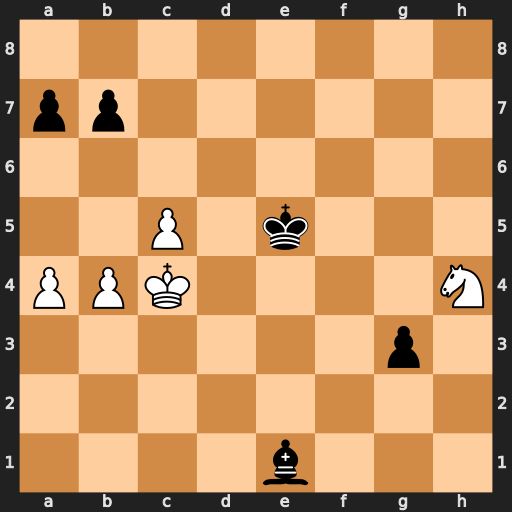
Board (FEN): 8/pp6/8/2P1k3/PPK4N/6p1/8/4b3
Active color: w
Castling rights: -
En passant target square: -
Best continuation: Nf3+ Ke4 Nxe1